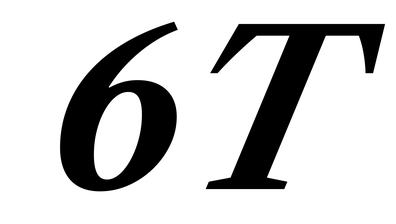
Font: LibreCaslonText-Italic_Bold_Italic